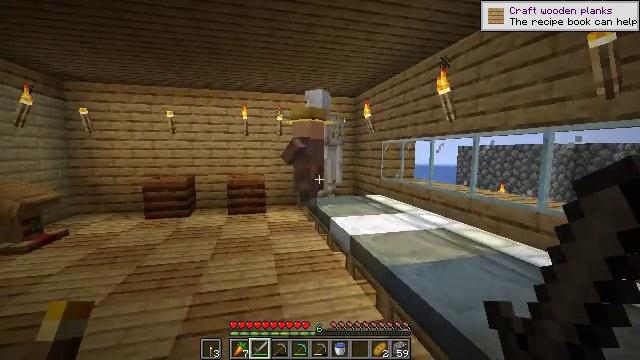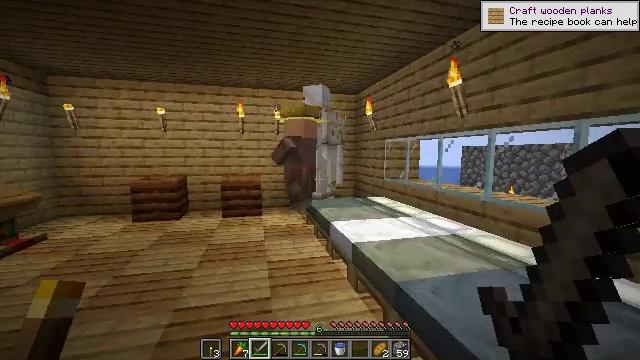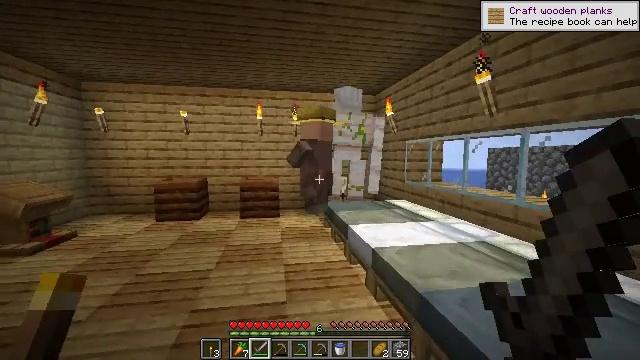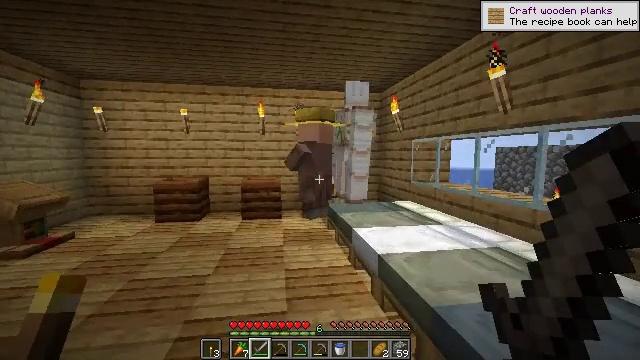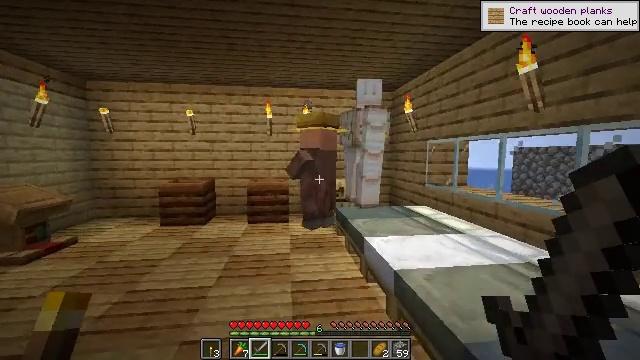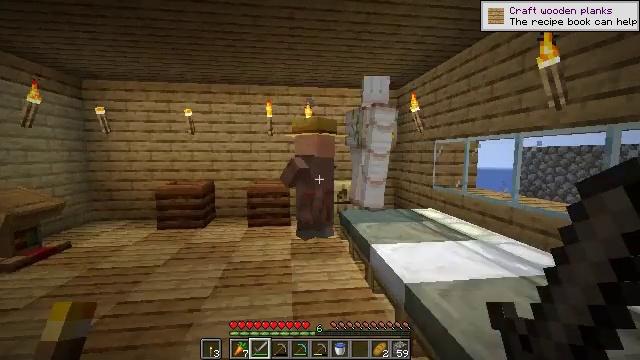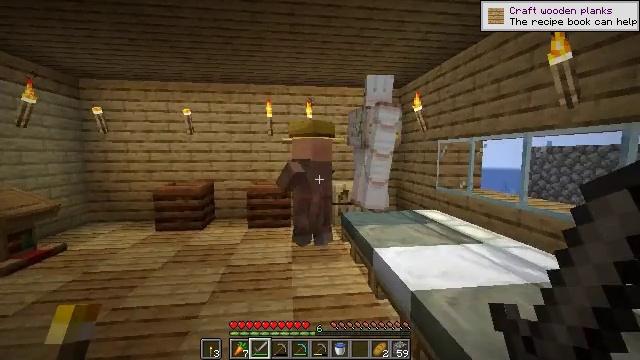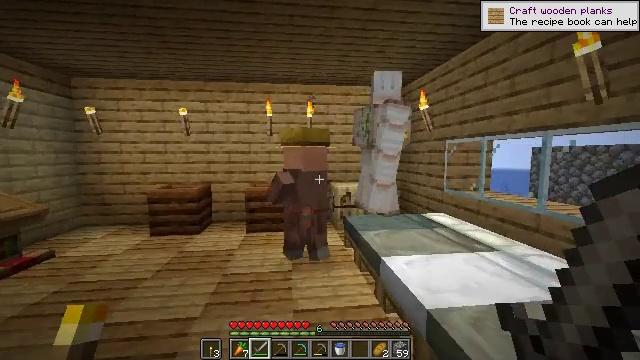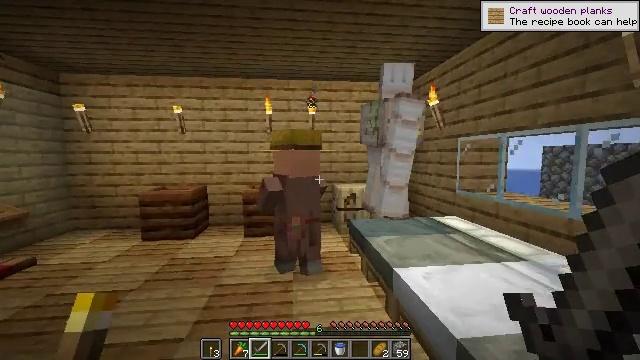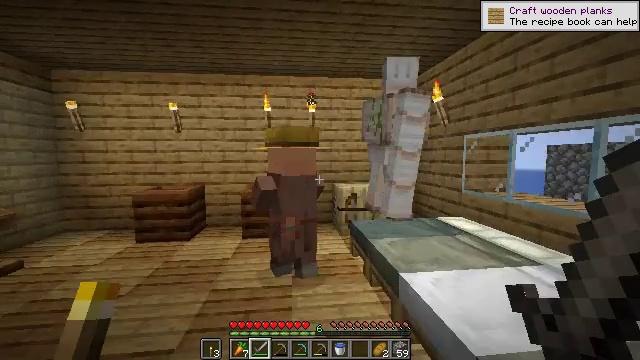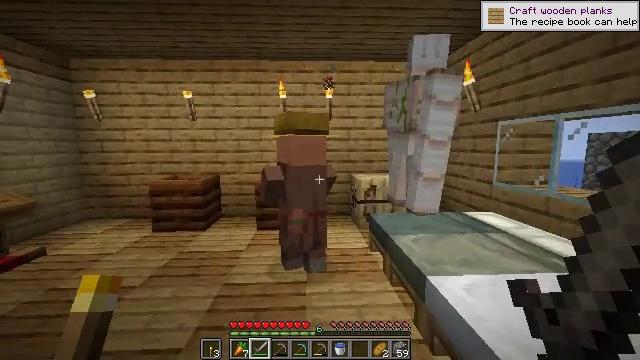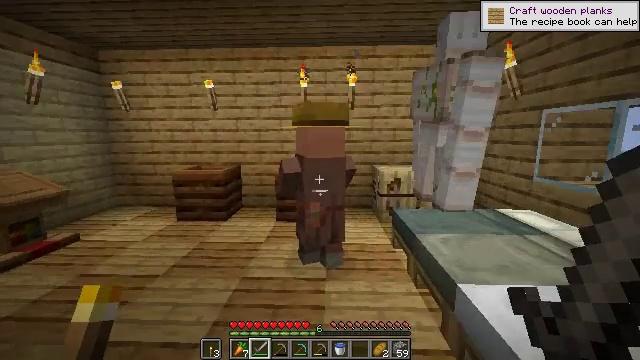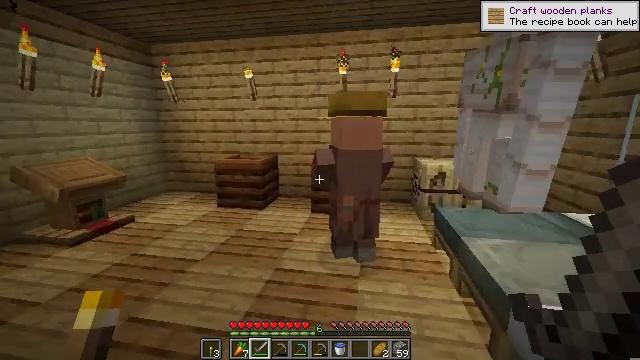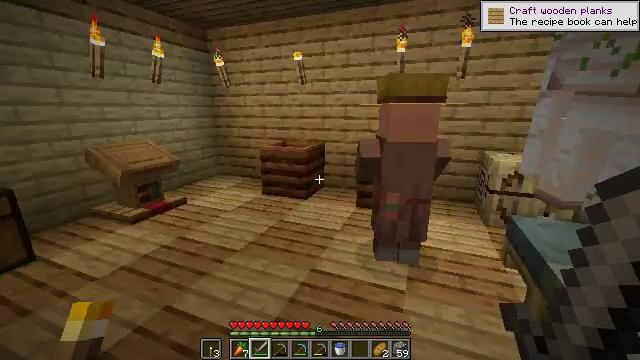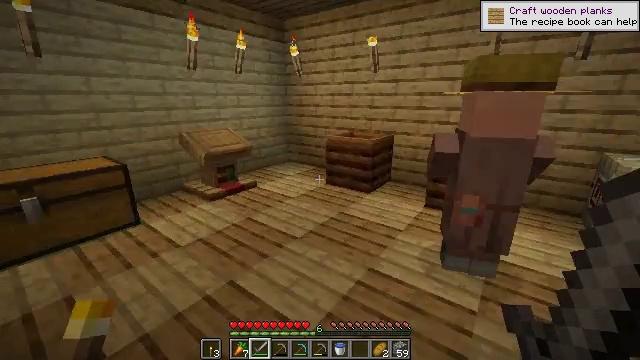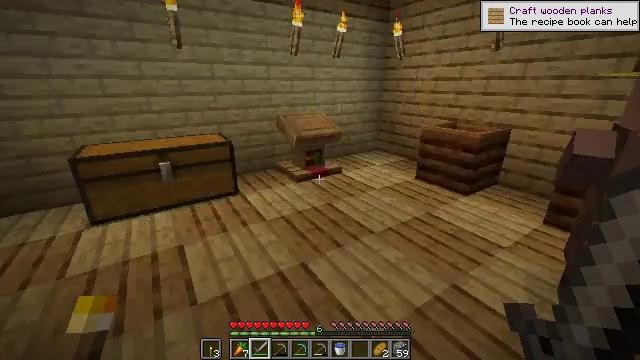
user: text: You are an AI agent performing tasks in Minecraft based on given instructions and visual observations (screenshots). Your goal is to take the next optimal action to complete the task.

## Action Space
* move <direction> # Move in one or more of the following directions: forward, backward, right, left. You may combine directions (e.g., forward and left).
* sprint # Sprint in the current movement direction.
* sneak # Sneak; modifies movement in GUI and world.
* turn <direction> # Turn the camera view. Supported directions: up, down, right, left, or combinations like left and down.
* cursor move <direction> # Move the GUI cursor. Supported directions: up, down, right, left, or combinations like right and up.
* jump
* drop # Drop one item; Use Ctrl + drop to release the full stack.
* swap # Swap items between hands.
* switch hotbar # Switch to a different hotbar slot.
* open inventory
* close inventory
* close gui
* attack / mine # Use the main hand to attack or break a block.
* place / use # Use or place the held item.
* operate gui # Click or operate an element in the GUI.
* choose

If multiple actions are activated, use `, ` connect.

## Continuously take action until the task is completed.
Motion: motion action
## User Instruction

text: Drop a bread.
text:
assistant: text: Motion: move forward
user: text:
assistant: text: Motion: move forward, turn left
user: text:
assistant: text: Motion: move forward
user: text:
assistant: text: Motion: move forward, turn left
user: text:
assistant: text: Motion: move forward
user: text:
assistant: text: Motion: move forward
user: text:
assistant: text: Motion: move forward
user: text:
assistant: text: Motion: move forward
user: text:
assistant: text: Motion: move forward
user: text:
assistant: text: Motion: move forward, turn left and down
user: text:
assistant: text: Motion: move forward, turn left and down
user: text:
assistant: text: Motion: move forward, turn left and down
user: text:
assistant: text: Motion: move forward, turn left and down
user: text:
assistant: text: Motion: move forward, turn left and down
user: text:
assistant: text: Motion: turn left and down
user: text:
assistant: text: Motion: turn left and down
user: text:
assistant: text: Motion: turn left
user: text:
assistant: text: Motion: turn left
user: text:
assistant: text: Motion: turn left
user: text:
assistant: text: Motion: turn left
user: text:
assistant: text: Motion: turn left
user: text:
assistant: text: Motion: turn left
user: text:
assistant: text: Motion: turn left
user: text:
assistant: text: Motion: turn left and up
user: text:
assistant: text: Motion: turn left
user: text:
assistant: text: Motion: move forward
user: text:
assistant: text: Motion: move forward
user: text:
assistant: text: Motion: move forward
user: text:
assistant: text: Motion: move forward, turn left
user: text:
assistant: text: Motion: move forward